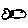
Label: fish